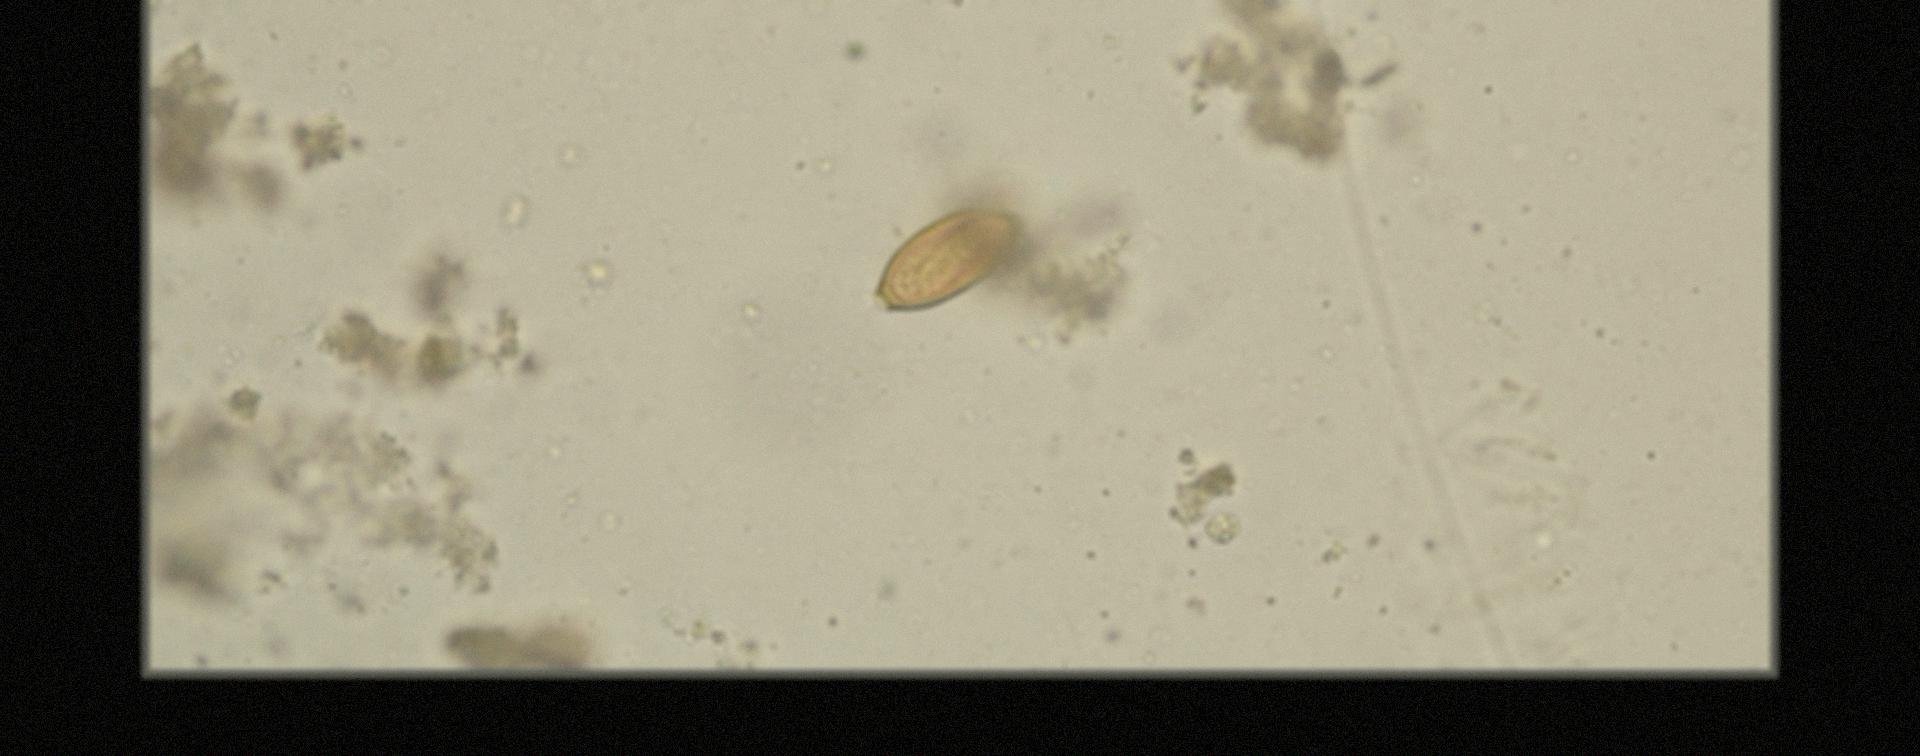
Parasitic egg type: Trichuris trichiura